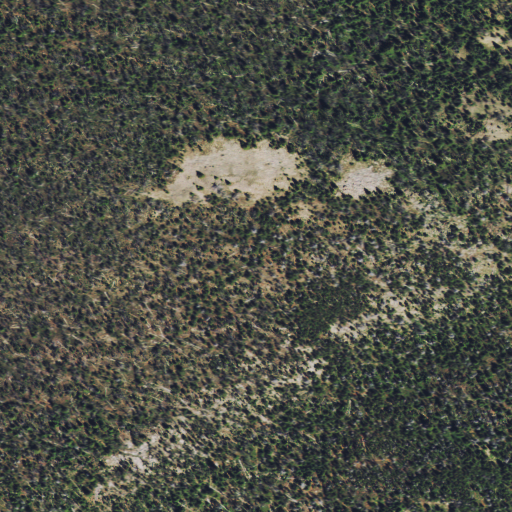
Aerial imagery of mountain in Montana named Electric Peak containing only evergreen forest